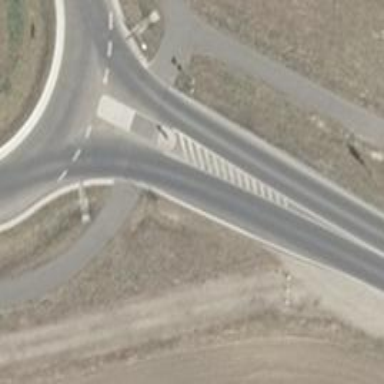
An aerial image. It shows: Road with "give way" sign.